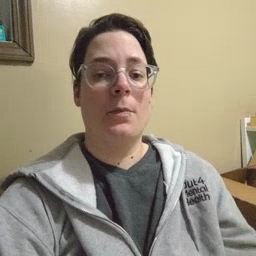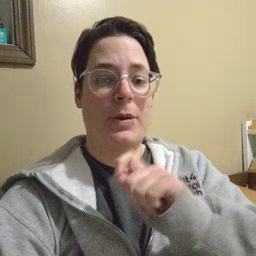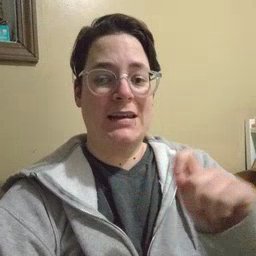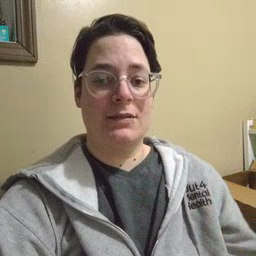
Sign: pen